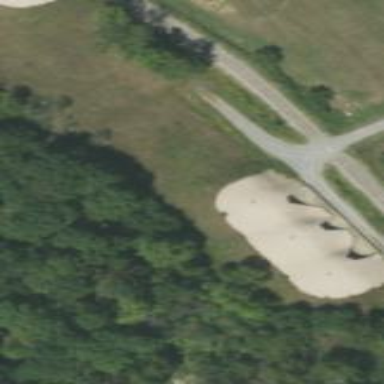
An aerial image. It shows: Military bunker for protection and defense.